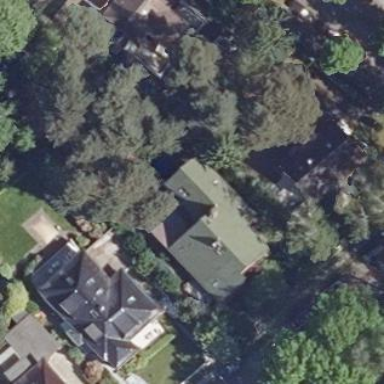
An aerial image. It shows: Detached building.